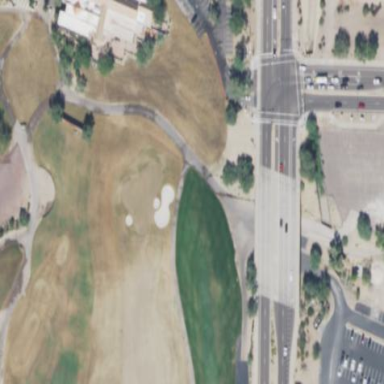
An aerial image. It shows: Area with grass used as rough in golf course.